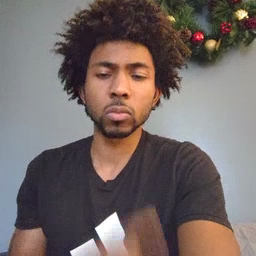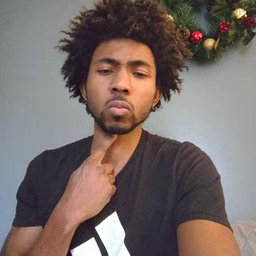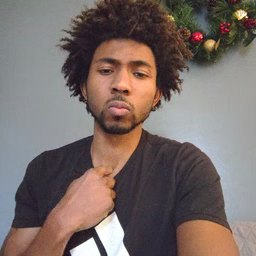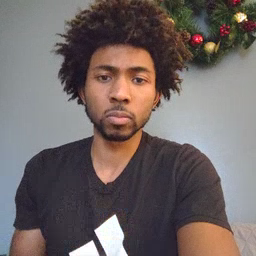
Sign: thirsty